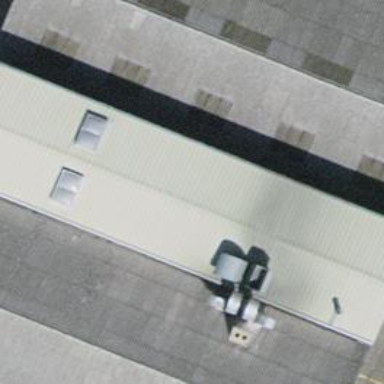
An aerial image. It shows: Industrial building.